Question: In all the stack diagrams of my computer science book, increasing addresses go upwards, as shown in the linked image.
When I experiment with gdb, however, it's the opposite: if I do 'x/40b [some memory address here]', the bytes will be shown "in reading order" and increasing addresses will go downwards.
I find it very confusing to have to switch between the two. Is there a way in gdb to reverse this display?
My OS is a 64-bit Ubuntu if that matters.

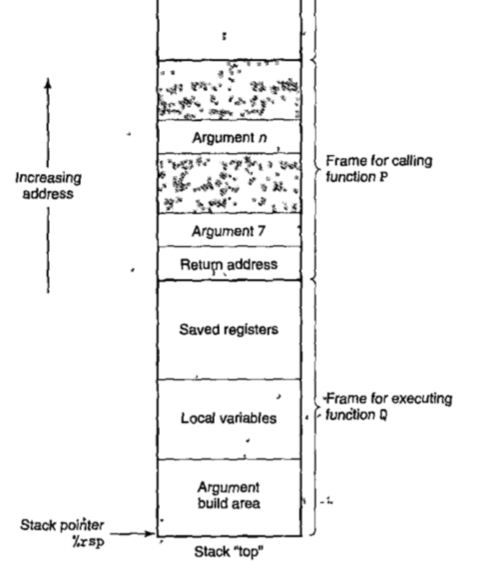
Answer: > I find it very confusing
Think of memory as going left to right along the x axis (which is how GDB will display e.g. 'x/4x' output), and rotate your book 90 degrees to match this.
You script GDB to print memory backwards, something like:
'''
define backwards
set $j = $arg1
set $mem = (char*)$arg0
while $j > 0
printf "0x%02x ", (unsigned char)$mem[$j--]
end
printf "
"
end
(gdb) backwards 0x4000000 10
'''
However, you do this, because you will only confuse yourself more.